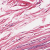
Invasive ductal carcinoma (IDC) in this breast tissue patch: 0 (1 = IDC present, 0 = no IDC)